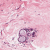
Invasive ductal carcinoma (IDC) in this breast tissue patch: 0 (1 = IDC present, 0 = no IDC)